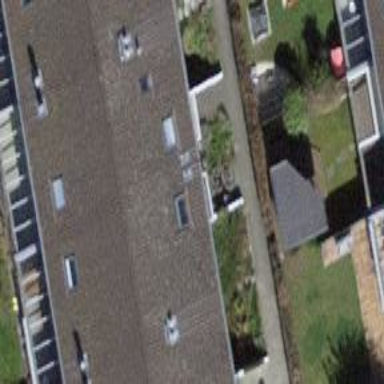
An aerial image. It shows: Building with tiled roof.